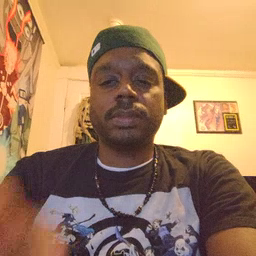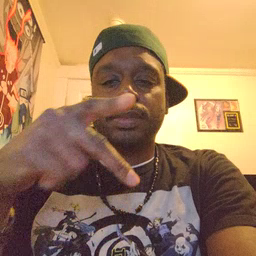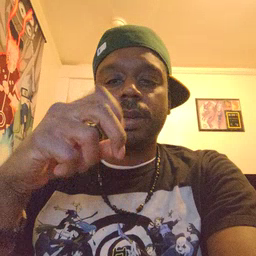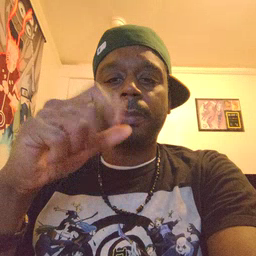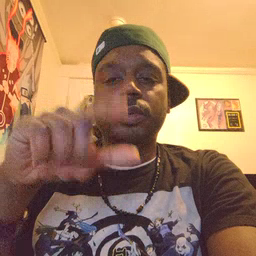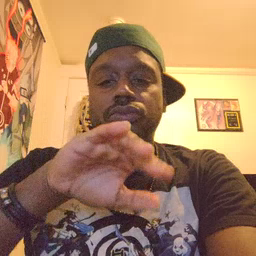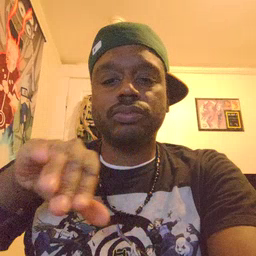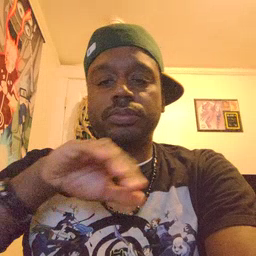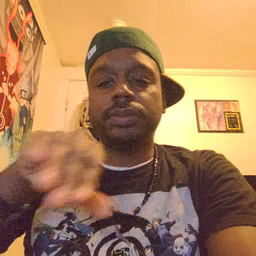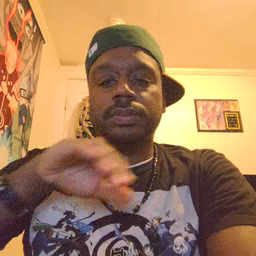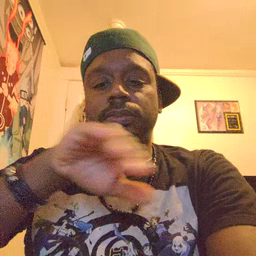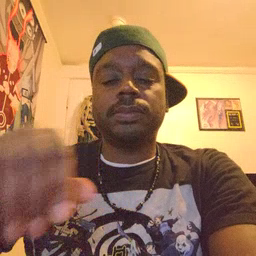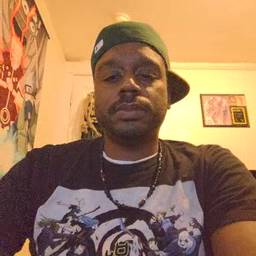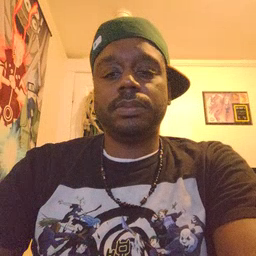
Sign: pool